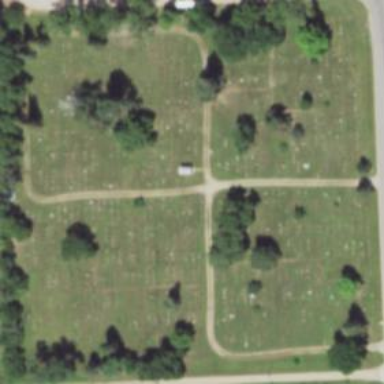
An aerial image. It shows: Cemetery.